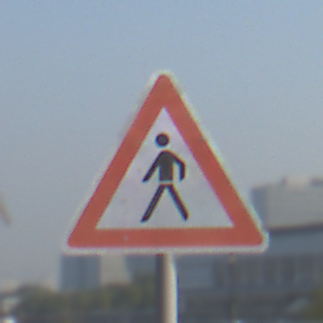
Verkehrszeichen: FussgaengerRechts
Umgebung: Outdoor, Urban
Tageszeit: SunriseSunset
Wetter: Clear
Licht: Natural
Jahreszeit: NotSpecified
Kontrast: MediumContrast